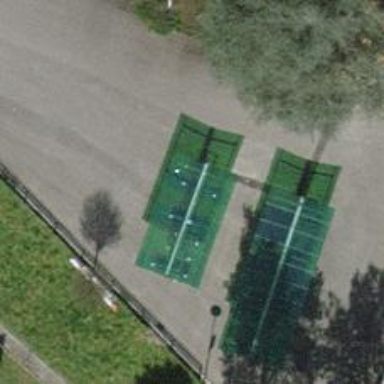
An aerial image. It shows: Bicycle parking area with stands available.